【题型】选择题　【知识点】函数　【难度】easy
曲线 $C_1: y = \sin x$， $C_2: x^2 + (y + r)^2 = r^2 (r > 0)$ 公共点的个数（ \quad ）

A. 没有 \qquad\qquad B. 有，且为奇数个 \qquad C. 有，且为偶数个 \qquad D. 有，但不能确定几个
【解答】
【答案】 D

【分析】 根据圆的方程可得圆心与半径，由半径的值不能确定，可得答案.

【详解】 由曲线 $C_2: x^2 + (y + r)^2 = r^2$，则曲线为圆，即圆心为 $(0, -r)$，半径为 $r$，如下图示，

易知曲线 $C_1$ 与曲线 $C_2$ 共同过原点，由半径 $r$ 不能确定，则交点个数不能确定.

故选： D.
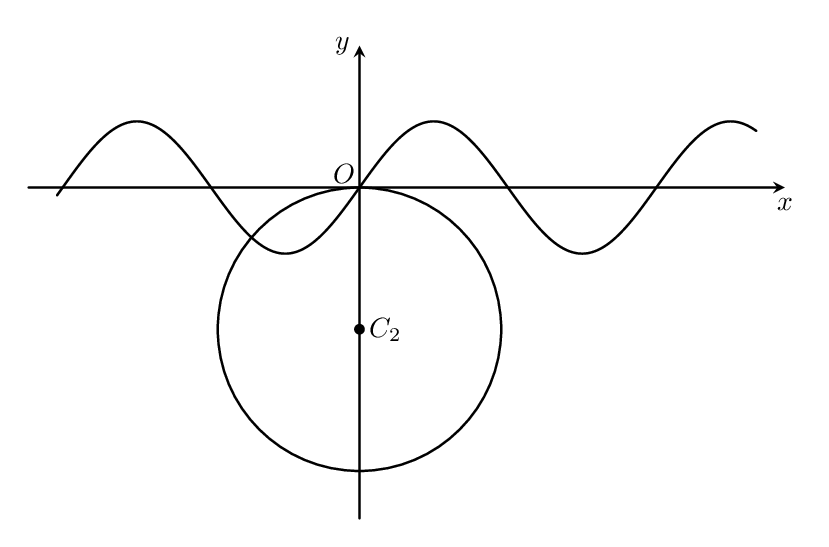